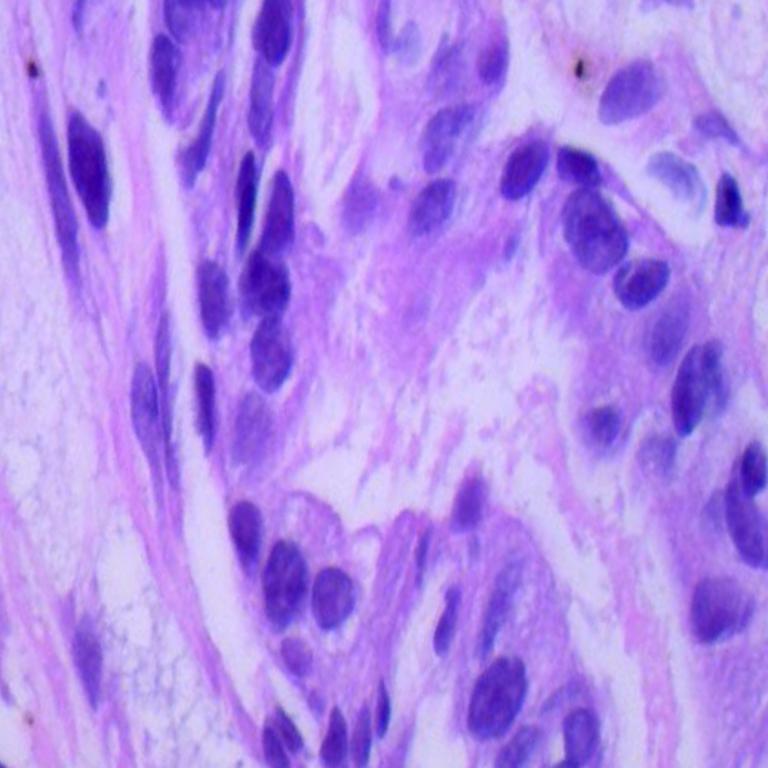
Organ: lung
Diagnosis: adenocarcinomas